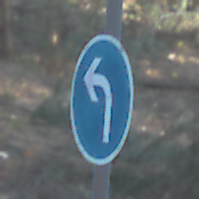
Verkehrszeichen: VorgeschriebeneFahrtrichtungLinks
Umgebung: Outdoor, Nature
Tageszeit: MorningAfternoon
Wetter: Clear
Licht: Natural
Jahreszeit: NotSpecified
Kontrast: LowContrast